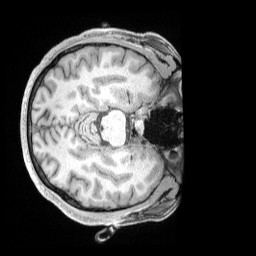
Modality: T1w
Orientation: axial
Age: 34
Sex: male
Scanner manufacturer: siemens
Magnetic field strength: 3 T
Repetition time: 2 s
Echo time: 0.00211 s